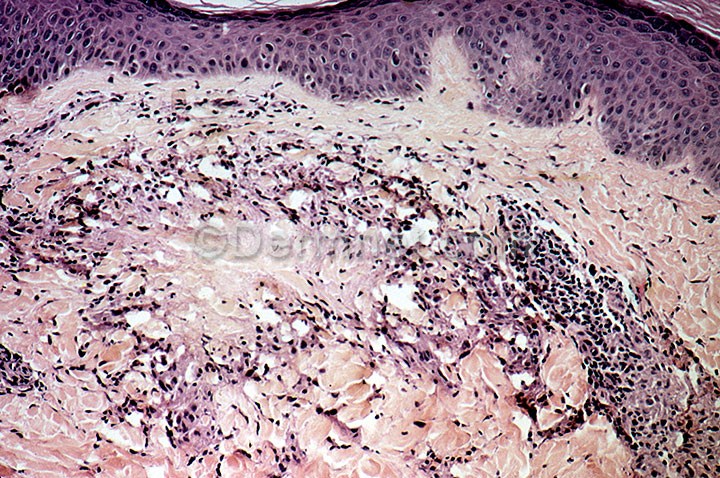
Disease: Systemic Disease